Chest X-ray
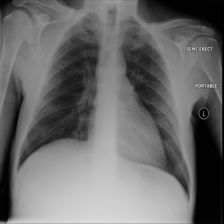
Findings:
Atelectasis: negative
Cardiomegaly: negative
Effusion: negative
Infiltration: negative
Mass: negative
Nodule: negative
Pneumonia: positive
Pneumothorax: negative
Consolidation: negative
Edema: negative
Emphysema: negative
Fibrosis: negative
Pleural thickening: negative
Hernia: negative